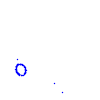
Particle: proton